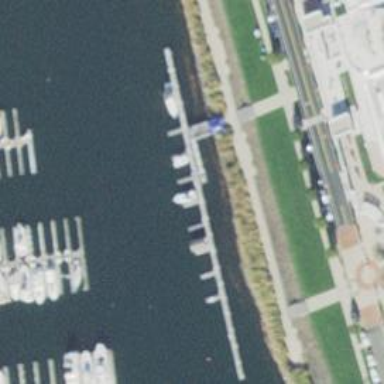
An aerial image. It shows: Man-made pier.